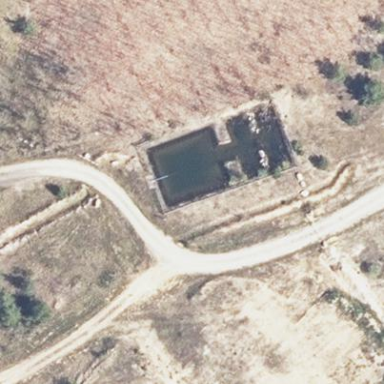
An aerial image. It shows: Reservoir of water serving as emergency fire water pond.